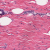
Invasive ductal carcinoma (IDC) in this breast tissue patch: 1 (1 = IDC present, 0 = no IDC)